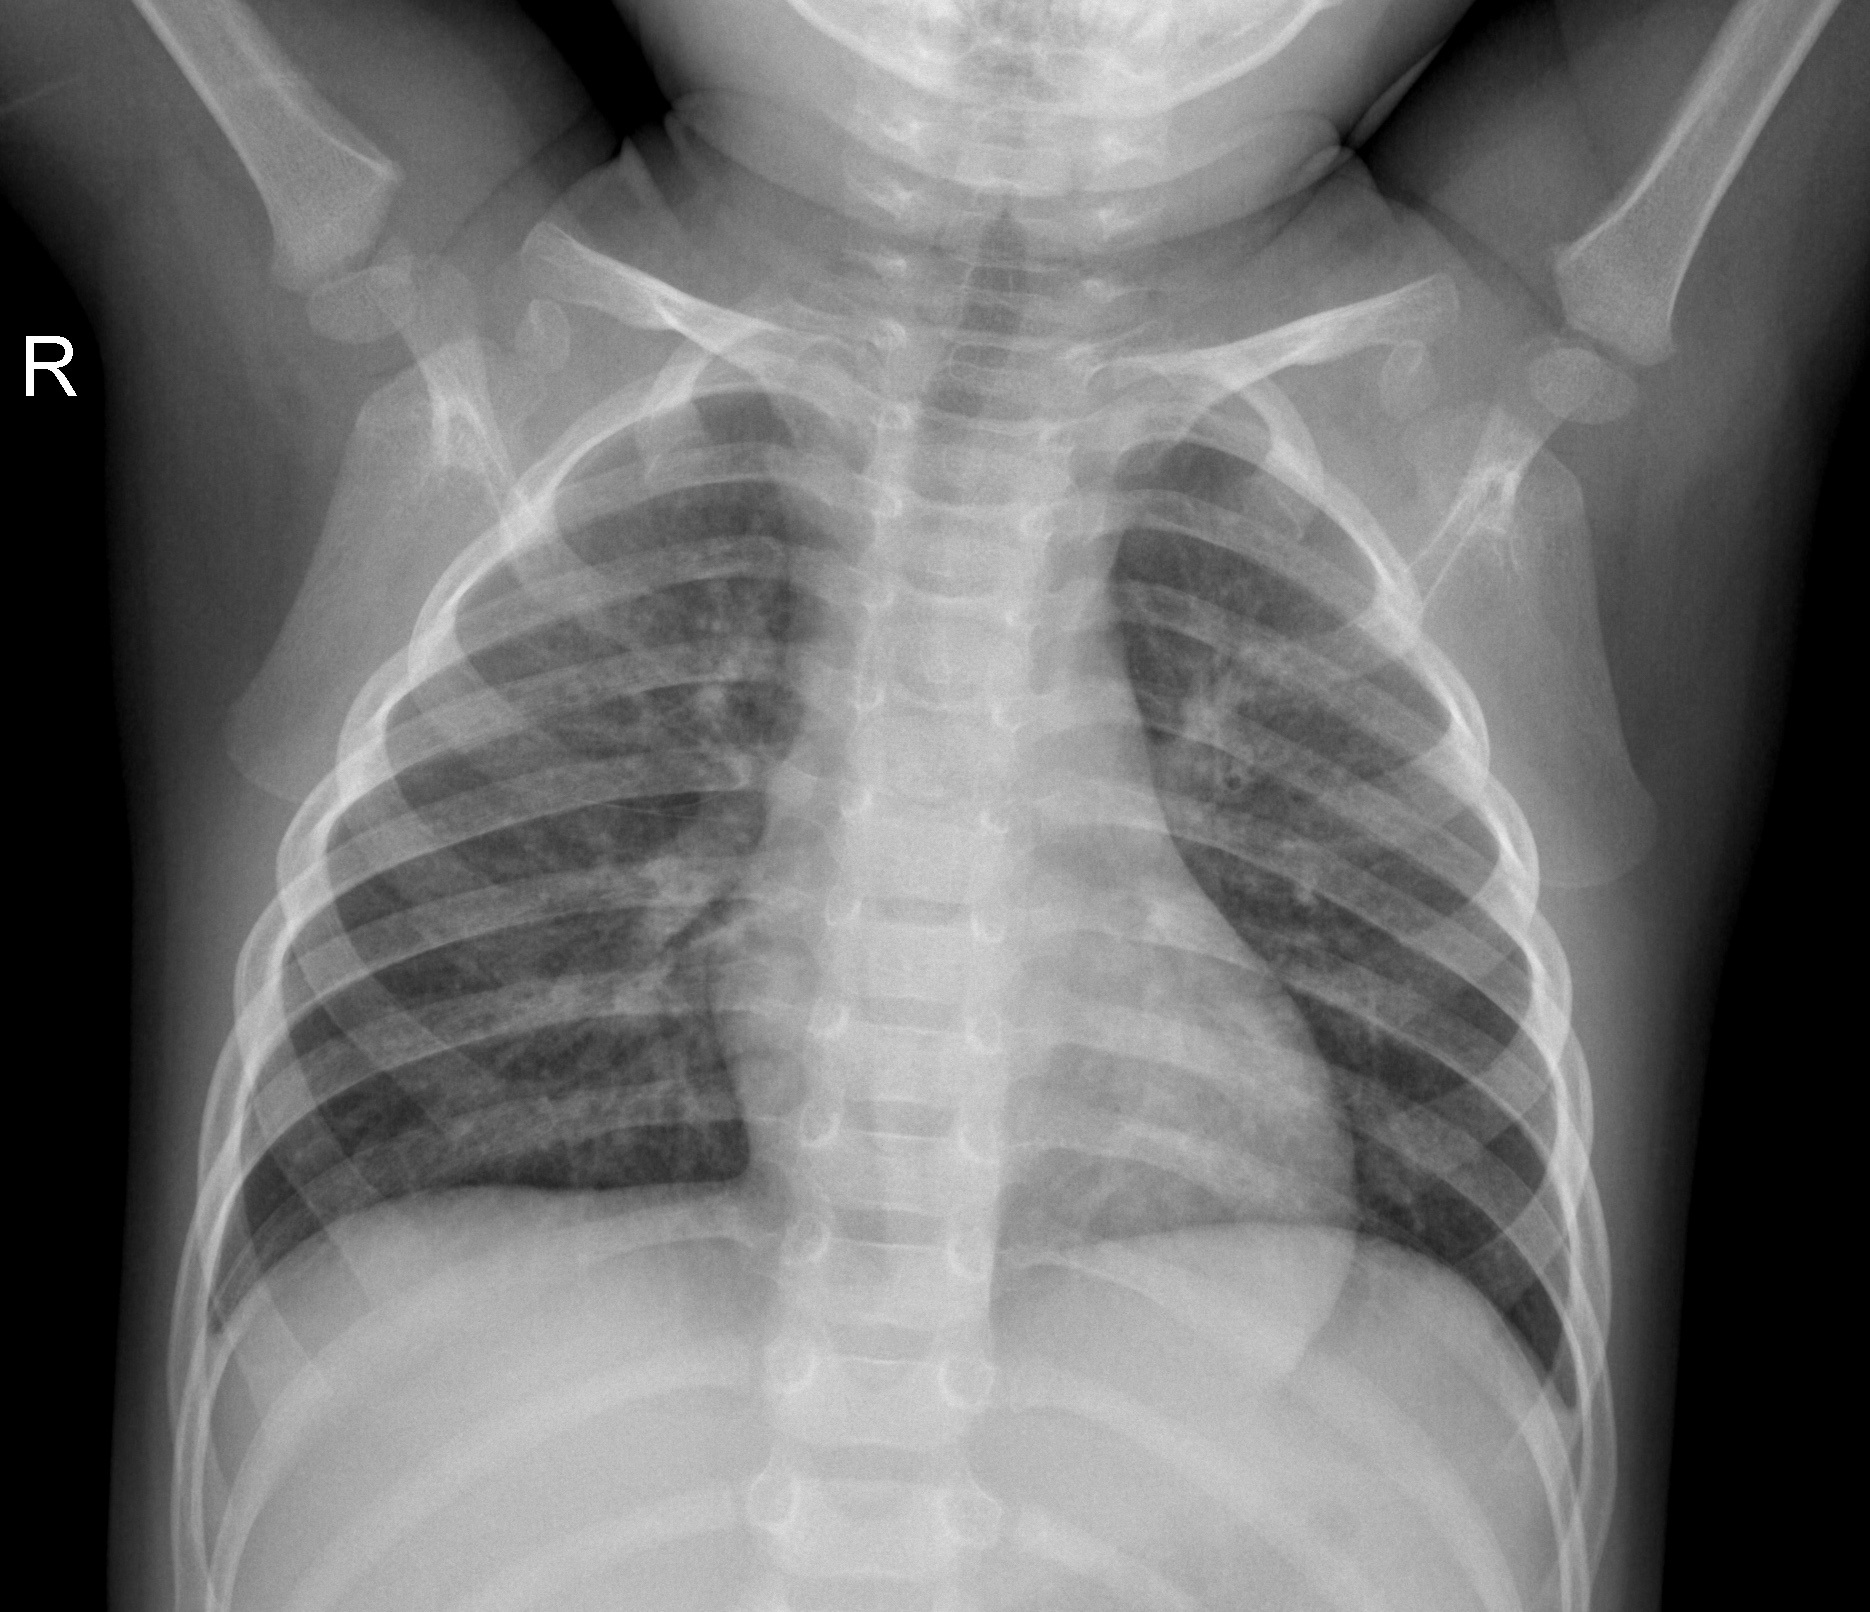
Diagnosis: NORMAL